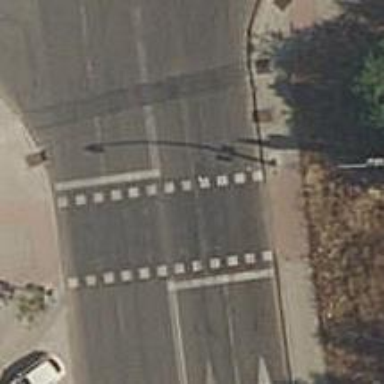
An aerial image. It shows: Road with traffic signals at crossing.